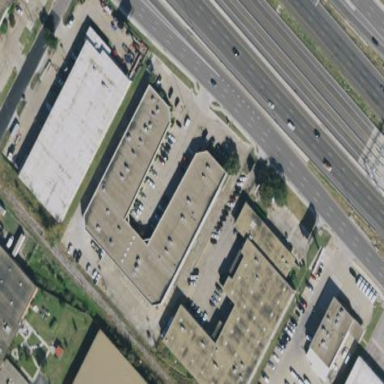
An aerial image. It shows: Commercial building.